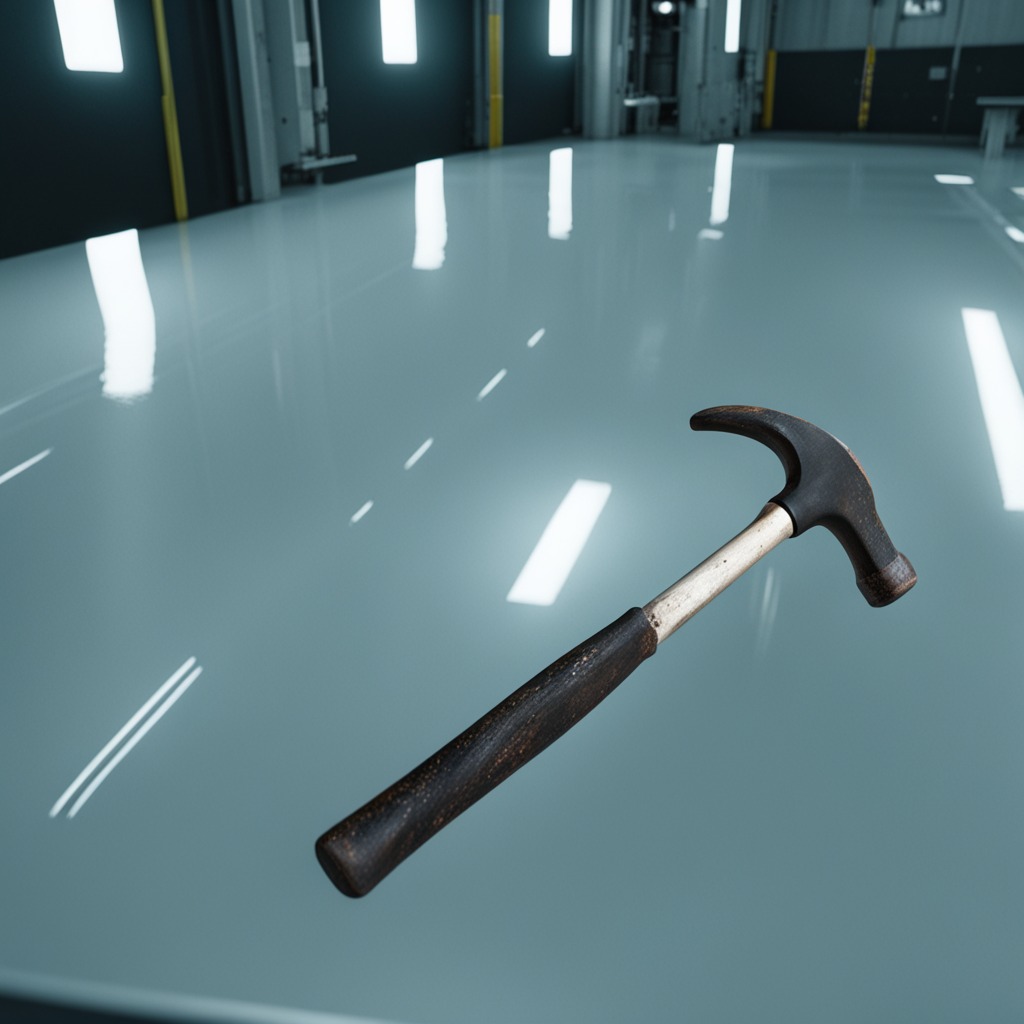
A hammer is lying on the table.